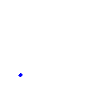
Particle: pion